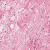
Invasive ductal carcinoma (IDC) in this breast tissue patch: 0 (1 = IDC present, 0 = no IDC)